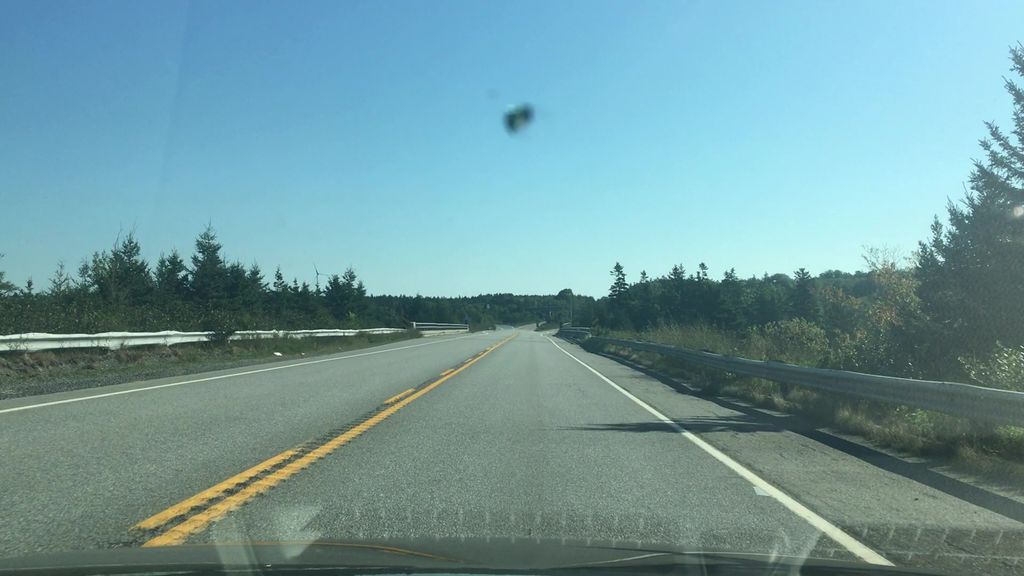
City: halifax